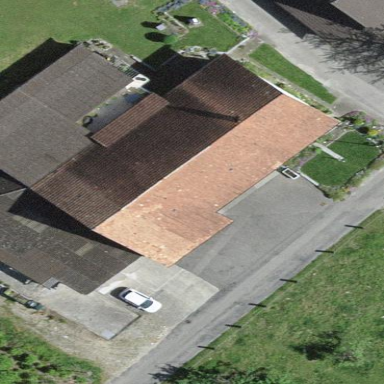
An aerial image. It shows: Detached building.